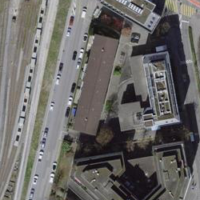
EUNIS habitat code: 54
Species observed at this site:
Corvus corone
Motacilla cinerea
Lophophanes cristatus
Periparus ater
Passer domesticus
Columba livia
Coloeus monedula
Turdus merula